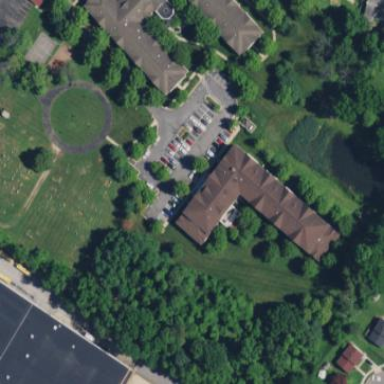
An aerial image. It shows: Residential building.